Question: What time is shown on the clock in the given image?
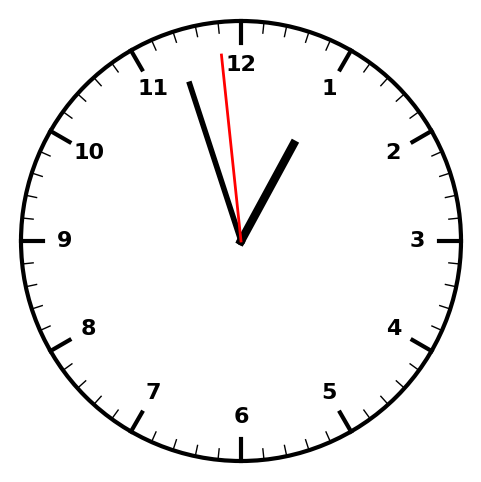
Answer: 12:56:59